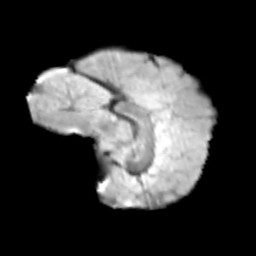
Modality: T2w
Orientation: sagittal
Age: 13
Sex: male
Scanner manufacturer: siemens
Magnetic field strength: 3 T
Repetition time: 3.8 s
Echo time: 0.07 s